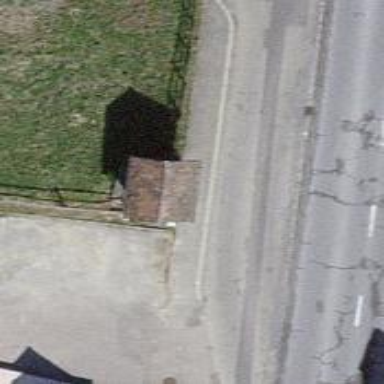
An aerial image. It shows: Bus stop with platform for public transport.